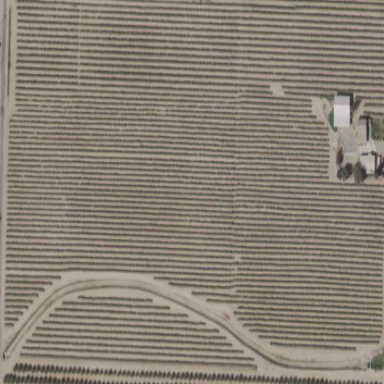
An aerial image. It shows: Beautiful vineyard in the countryside.